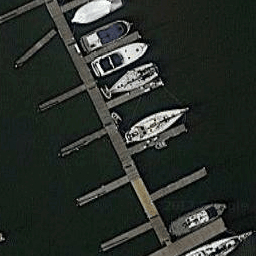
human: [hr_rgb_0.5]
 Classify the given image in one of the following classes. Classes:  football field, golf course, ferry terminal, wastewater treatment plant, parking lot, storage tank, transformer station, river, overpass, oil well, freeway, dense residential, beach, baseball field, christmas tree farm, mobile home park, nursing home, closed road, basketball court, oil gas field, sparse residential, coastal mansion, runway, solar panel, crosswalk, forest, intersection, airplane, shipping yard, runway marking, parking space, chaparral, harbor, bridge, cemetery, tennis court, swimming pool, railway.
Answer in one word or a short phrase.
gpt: harbor